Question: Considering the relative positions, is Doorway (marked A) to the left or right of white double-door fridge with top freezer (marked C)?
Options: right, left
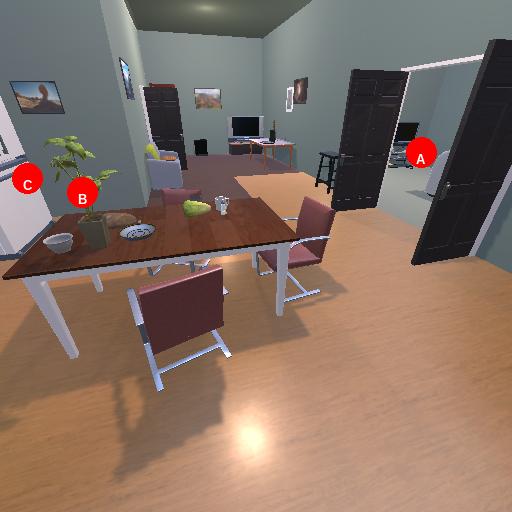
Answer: right